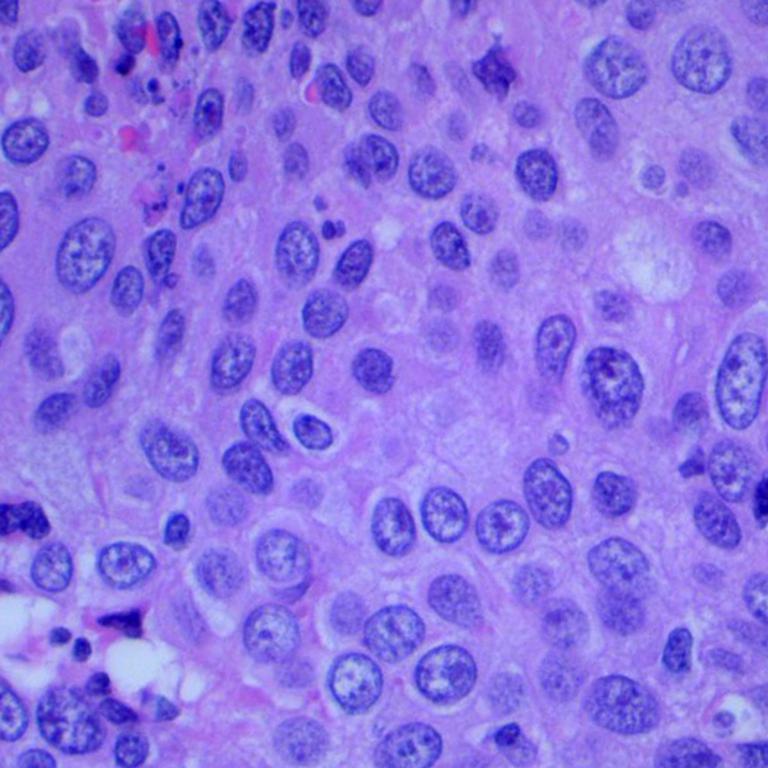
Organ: lung
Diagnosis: squamous carcinomas